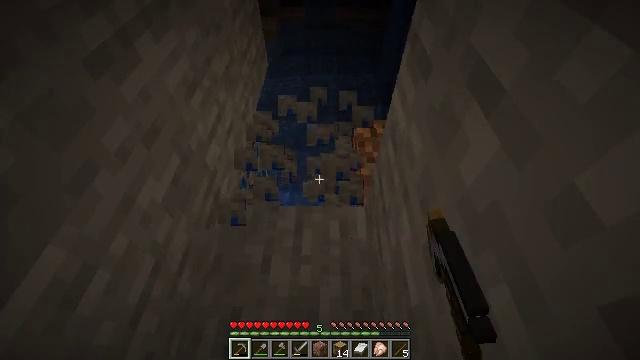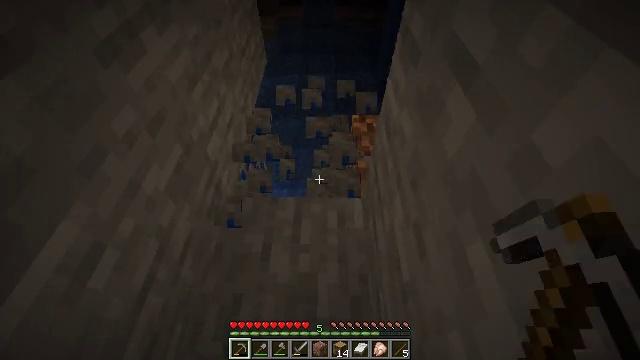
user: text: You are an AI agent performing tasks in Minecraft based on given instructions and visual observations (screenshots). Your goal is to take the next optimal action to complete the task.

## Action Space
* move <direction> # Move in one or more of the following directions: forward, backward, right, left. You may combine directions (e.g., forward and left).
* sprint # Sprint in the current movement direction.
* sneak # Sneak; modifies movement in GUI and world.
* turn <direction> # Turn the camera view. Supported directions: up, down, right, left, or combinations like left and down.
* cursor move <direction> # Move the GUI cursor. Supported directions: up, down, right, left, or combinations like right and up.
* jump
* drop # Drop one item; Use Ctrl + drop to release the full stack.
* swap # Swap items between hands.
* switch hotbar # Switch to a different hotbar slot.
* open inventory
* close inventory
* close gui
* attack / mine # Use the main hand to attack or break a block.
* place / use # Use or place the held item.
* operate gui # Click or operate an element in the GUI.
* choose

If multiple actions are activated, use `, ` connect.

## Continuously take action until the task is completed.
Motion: motion action
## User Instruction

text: Harvest lapis ore for blue dye.
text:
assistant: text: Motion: move back, attack / mine
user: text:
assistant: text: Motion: attack / mine